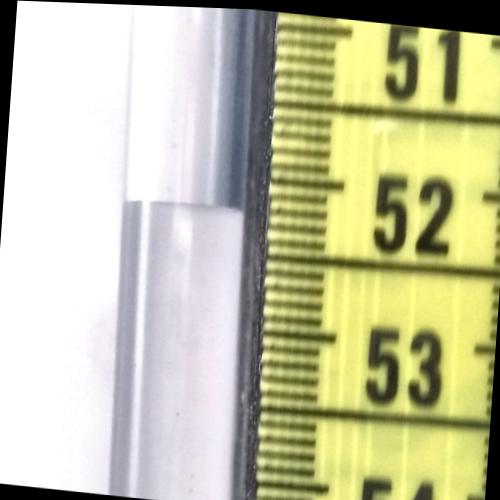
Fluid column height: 52.2 cm